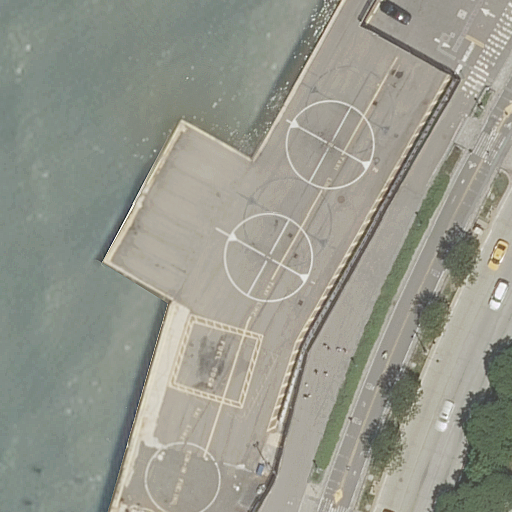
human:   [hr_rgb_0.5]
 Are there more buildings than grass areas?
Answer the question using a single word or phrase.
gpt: no

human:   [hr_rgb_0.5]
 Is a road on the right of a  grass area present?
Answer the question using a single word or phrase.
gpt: yes

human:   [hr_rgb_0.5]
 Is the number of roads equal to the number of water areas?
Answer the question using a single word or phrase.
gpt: no

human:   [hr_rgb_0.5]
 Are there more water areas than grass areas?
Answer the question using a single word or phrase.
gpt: no

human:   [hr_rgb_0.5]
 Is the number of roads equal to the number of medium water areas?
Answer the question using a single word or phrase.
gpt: no

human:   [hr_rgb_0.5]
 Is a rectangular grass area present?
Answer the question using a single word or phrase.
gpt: yes

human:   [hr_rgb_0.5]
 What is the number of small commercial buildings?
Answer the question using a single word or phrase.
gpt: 0

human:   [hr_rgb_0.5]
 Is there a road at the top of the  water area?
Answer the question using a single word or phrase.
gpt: yes

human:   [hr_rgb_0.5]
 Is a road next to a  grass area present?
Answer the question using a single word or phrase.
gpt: yes

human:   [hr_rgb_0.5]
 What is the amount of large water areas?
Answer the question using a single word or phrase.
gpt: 1

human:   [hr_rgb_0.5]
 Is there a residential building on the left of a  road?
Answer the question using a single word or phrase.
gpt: no

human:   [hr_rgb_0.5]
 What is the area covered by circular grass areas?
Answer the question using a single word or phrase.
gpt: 0m2

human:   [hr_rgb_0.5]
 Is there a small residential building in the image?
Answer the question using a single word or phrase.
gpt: no

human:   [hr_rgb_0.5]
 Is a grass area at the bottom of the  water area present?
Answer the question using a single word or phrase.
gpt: yes

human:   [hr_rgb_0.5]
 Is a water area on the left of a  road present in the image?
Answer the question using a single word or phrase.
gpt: yes

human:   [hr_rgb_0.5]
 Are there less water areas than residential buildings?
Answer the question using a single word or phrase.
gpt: no

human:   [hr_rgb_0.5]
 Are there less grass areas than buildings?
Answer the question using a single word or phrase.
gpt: no

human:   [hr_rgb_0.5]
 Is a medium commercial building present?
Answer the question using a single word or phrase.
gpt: no

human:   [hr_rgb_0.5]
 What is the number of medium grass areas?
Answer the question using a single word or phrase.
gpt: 3

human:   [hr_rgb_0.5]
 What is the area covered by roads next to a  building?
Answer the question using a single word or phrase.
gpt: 0m2

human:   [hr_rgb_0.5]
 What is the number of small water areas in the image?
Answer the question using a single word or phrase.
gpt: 0

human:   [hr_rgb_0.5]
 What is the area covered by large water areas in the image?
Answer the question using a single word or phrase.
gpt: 3894m2

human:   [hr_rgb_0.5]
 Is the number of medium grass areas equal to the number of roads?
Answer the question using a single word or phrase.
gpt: no

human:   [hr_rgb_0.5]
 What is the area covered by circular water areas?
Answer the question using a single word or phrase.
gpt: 0m2

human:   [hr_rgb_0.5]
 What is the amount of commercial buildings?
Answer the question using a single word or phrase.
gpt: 0

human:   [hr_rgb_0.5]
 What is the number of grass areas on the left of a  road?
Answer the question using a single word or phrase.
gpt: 1

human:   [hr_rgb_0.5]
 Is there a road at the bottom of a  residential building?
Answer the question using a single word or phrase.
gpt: no

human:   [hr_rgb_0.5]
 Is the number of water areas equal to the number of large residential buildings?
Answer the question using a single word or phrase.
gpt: no

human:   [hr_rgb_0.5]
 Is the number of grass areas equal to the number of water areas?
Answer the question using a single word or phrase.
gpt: no

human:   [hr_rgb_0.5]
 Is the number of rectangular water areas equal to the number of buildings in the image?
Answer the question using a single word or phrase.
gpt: yes

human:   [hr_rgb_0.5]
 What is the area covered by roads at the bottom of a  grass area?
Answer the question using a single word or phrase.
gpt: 0m2

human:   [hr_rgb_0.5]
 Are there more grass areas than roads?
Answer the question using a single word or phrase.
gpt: no

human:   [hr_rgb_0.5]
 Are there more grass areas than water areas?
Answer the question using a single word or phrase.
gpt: yes

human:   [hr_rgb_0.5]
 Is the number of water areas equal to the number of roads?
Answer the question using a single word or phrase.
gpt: no

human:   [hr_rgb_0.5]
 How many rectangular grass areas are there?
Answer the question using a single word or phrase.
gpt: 1

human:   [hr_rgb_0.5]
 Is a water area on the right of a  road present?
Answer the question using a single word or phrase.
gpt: no